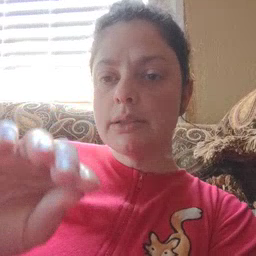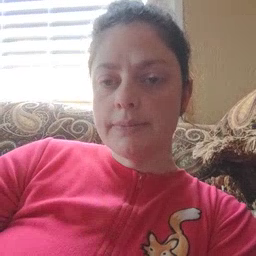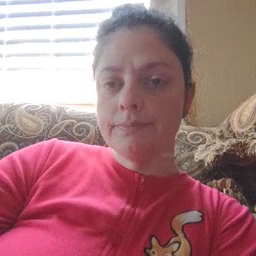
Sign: kiss